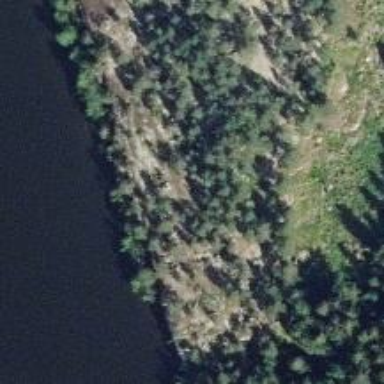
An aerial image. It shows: Natural cliff.